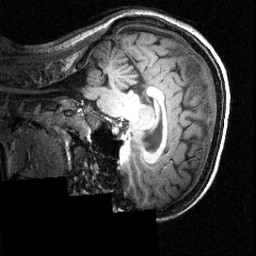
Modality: T1w
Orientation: sagittal
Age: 22
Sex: female
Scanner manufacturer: siemens
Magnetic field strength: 3.951 T
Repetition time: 1.5 s
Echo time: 0.00335 s